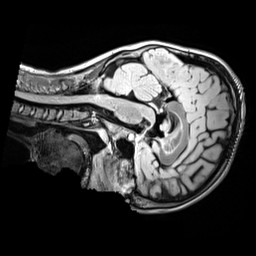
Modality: FLAIR
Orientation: sagittal
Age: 11
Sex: male
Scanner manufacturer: siemens
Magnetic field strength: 3 T
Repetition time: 5 s
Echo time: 0.388 s